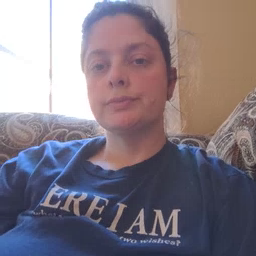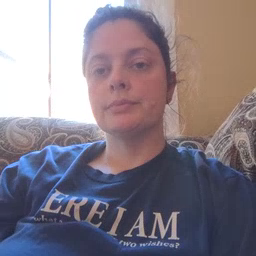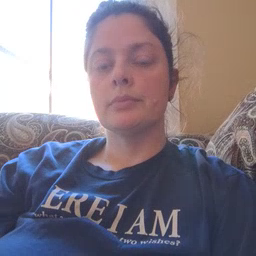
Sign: underwear